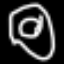
Label: donut